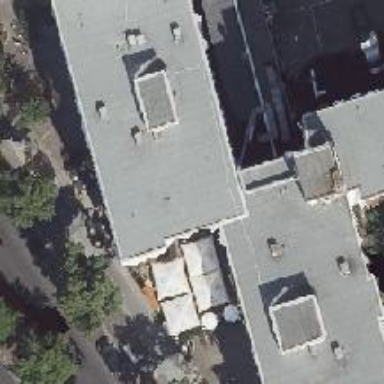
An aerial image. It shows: Restaurant.